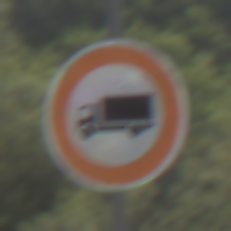
Verkehrszeichen: VerbotFuerKraftfahrzeugeUeberDreiKommaFuenfTonnen
Umgebung: Outdoor, Nature
Tageszeit: Midday
Wetter: PartlyCloudy
Licht: Natural
Jahreszeit: NotSpecified
Kontrast: HighContrast